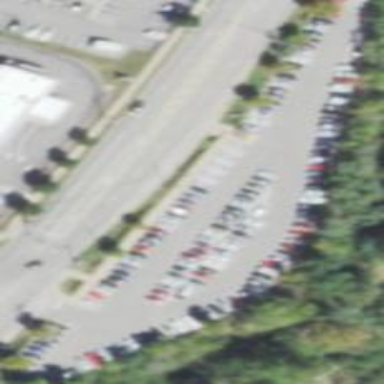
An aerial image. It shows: Parking lot with park and ride facilities.